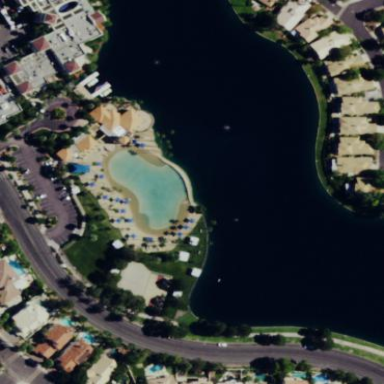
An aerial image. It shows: Water park.